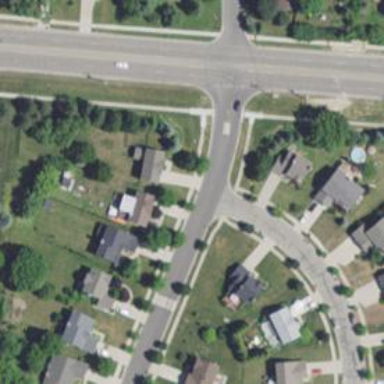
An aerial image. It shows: Residential road with asphalt surface and separate sidewalk.